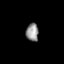
Tissue: prostate
Cell type: B cells
Senescence score: 0.8138
Nuclear area (px): 214
Mean DAPI intensity: 148.911